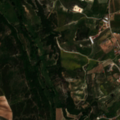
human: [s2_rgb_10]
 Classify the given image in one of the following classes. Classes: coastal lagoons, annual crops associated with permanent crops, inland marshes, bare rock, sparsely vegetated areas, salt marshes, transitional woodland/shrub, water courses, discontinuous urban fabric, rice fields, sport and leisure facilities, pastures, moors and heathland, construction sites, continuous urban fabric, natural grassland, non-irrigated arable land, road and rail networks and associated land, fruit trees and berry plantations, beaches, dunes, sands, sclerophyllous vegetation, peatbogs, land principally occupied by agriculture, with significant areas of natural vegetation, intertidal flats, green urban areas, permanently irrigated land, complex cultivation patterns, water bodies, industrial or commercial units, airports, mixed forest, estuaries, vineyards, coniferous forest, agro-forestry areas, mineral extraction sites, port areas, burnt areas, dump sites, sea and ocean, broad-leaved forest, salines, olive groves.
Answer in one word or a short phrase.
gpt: road and rail networks and associated land, olive groves, complex cultivation patterns, land principally occupied by agriculture, with significant areas of natural vegetation, coniferous forest